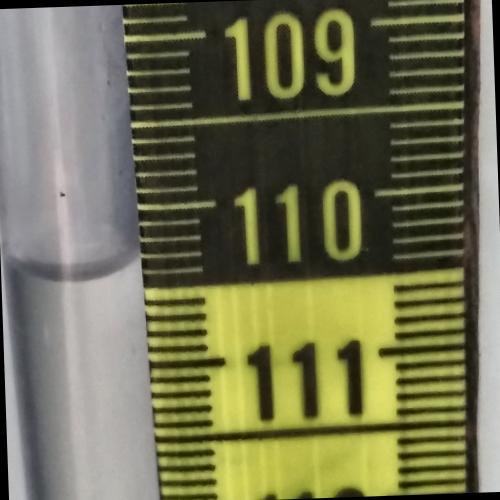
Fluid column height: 110.4 cm